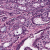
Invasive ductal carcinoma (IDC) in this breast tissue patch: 0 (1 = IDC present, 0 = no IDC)